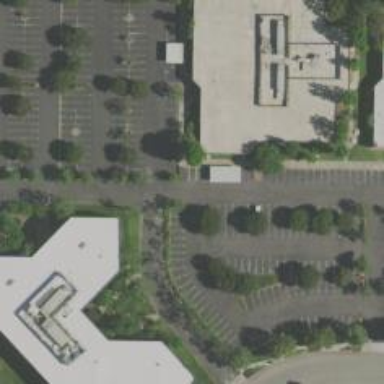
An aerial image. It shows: Commercial building.